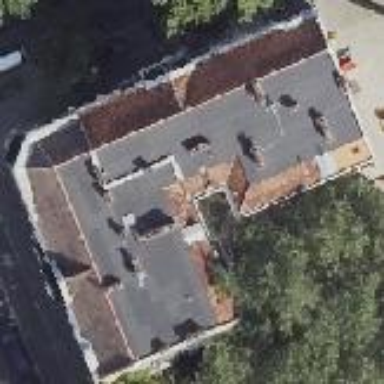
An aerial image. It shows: Building with apartments featuring unique double saltbox roof shape.